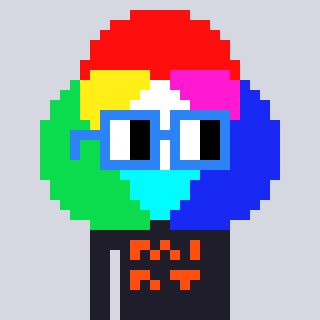
a pixel art character with square blue glasses, a color circle-shaped head and a grayscale-colored body on a cool background